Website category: university
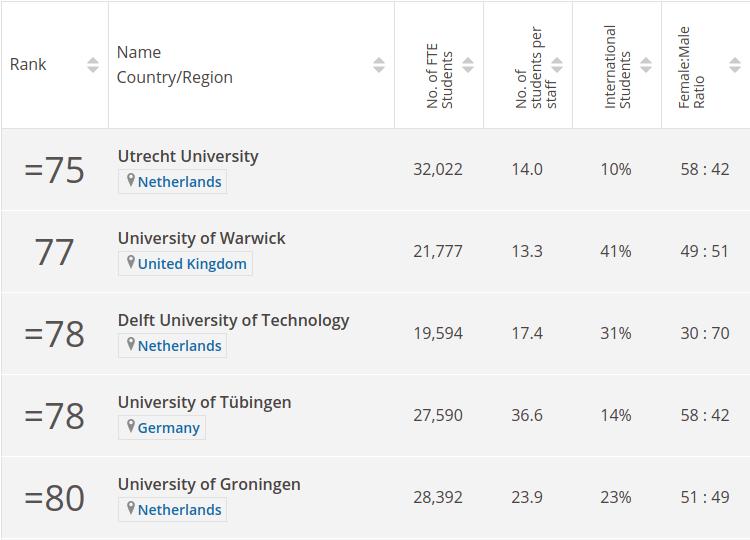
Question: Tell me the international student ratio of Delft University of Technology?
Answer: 31%

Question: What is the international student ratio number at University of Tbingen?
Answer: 14%

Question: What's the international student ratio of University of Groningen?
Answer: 23%

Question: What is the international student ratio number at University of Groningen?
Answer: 23%

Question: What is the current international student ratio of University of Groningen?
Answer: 23%

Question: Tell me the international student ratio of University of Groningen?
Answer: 23%

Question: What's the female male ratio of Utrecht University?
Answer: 58 : 42

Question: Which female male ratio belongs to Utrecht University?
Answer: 58 : 42

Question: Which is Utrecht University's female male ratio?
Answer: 58 : 42

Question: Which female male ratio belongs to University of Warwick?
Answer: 49 : 51

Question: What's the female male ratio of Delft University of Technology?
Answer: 30 : 70

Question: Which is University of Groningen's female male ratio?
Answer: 51 : 49

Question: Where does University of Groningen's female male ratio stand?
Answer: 51 : 49

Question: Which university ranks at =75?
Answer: Utrecht University

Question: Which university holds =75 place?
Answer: Utrecht University

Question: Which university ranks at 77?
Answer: University of Warwick

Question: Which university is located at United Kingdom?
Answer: University of Warwick

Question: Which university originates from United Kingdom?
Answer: University of Warwick

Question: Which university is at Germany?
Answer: University of Tbingen

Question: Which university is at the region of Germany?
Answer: University of Tbingen

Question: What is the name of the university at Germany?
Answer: University of Tbingen

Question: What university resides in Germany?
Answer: University of Tbingen

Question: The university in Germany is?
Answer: University of Tbingen

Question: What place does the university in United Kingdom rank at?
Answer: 77

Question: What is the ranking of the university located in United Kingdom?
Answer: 77

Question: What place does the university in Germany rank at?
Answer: =78

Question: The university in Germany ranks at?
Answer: =78

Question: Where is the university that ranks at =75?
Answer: Netherlands

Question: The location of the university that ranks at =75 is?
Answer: Netherlands